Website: ulta-beauty
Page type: customer-info-address
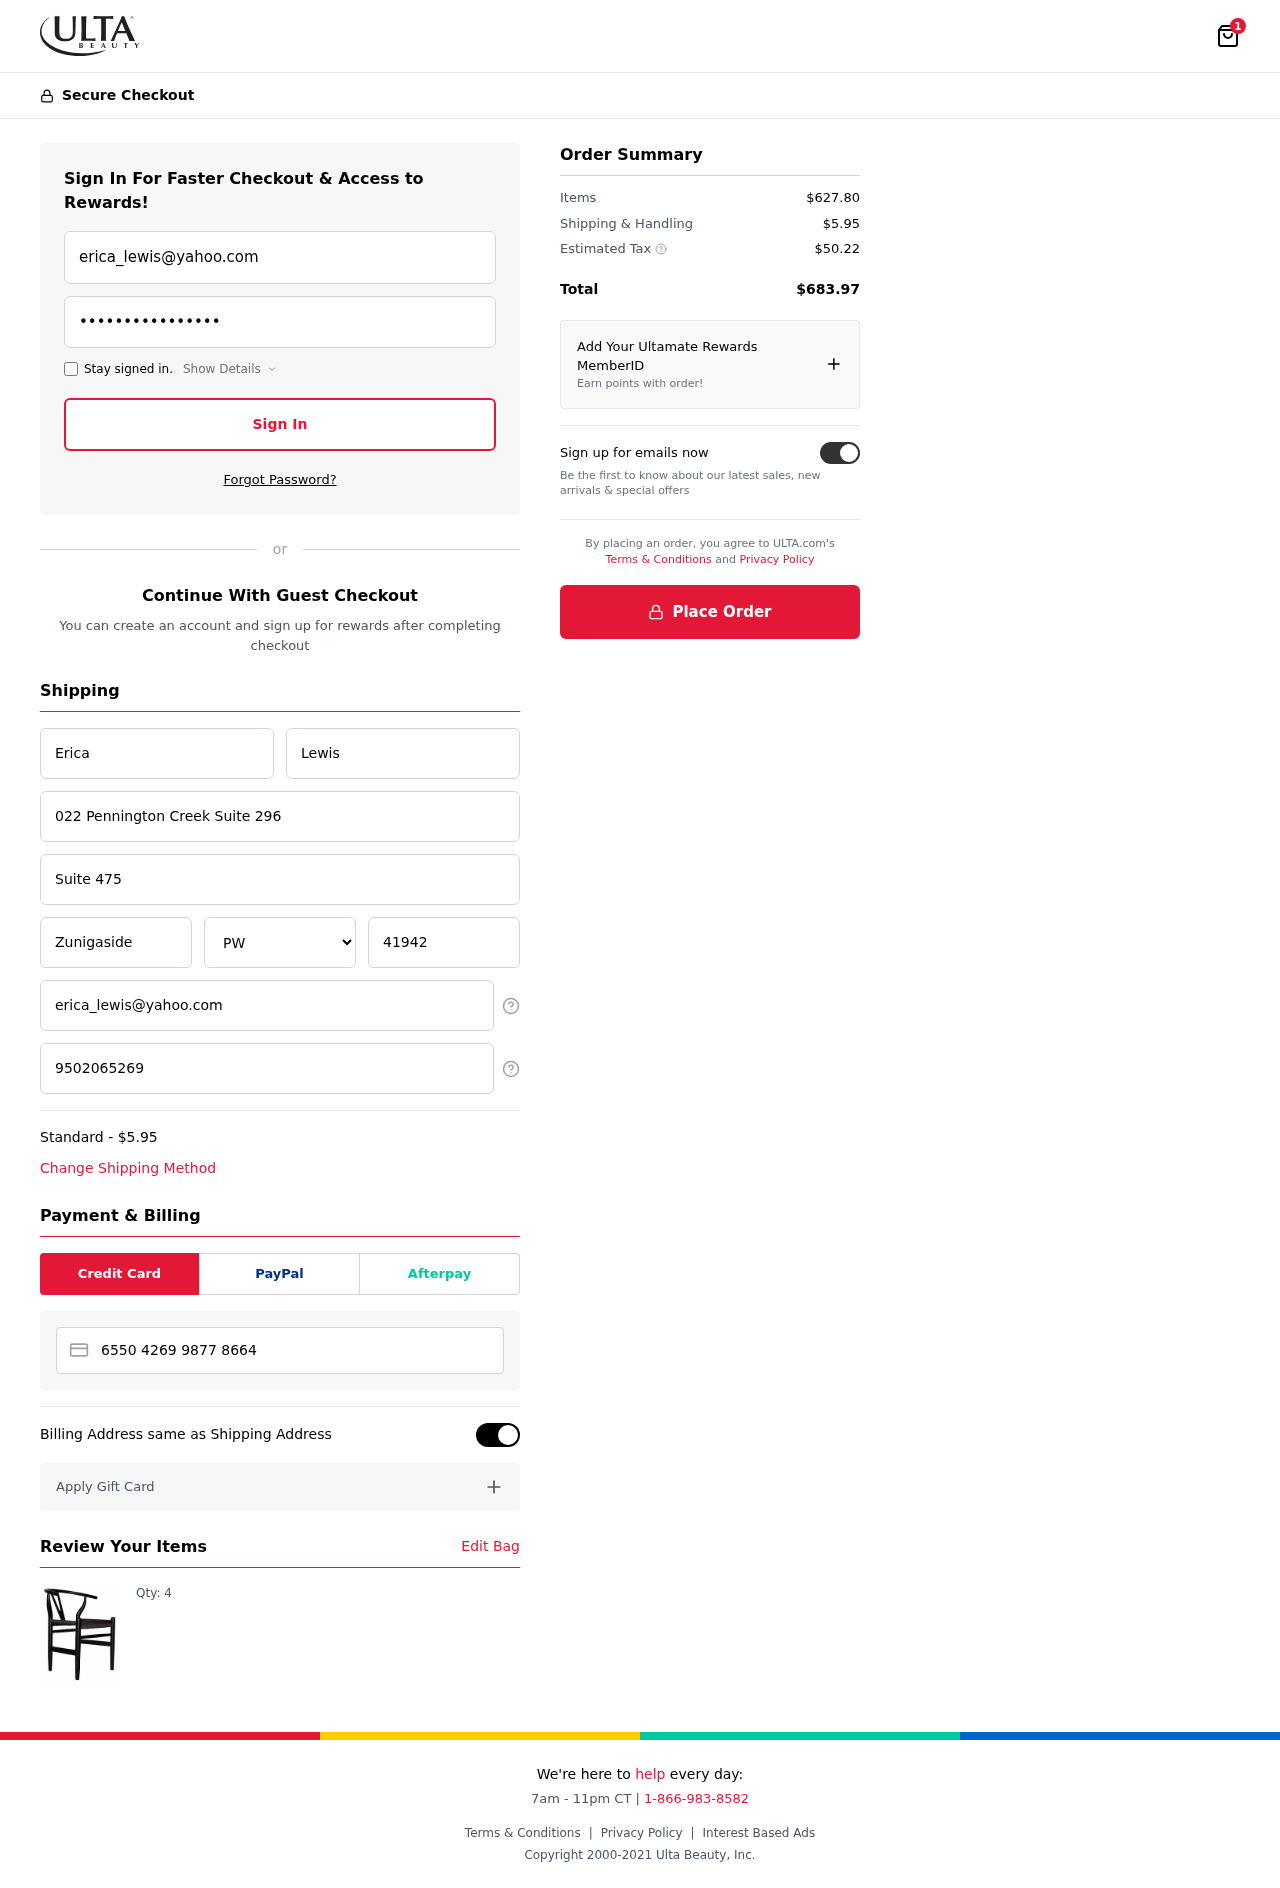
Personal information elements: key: PII_CARD_NUMBER
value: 6550 4269 9877 8664
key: PII_CITY
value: Zunigaside
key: PII_EMAIL
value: erica_lewis@yahoo.com
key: PII_FIRSTNAME
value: Erica
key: PII_LASTNAME
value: Lewis
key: PII_PHONE
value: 9502065269
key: PII_POSTCODE
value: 41942
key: PII_STATE
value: PW
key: PII_STREET
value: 022 Pennington Creek Suite 296
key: PII_STREET2
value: Suite 475
Product elements: key: PRODUCT1_QUANTITY
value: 4
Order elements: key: ORDER_NUM_ITEMS
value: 1
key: ORDER_SHIPPING_COST
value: $5.95
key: ORDER_ITEMS_TOTAL
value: $627.80
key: ORDER_SHIPPING_COST2
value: $5.95
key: ORDER_TAX
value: $50.22
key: ORDER_TOTAL
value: $683.97